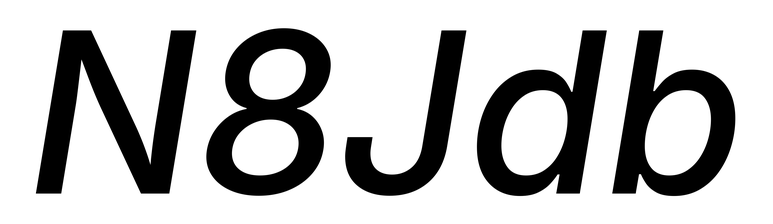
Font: Inter-Italic_Medium_Italic